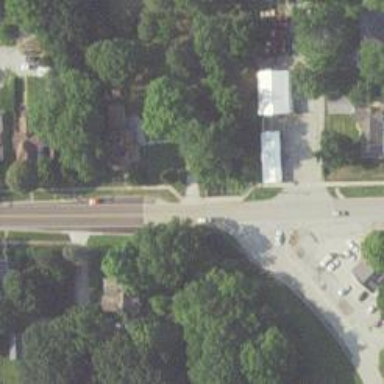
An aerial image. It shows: Secondary road with asphalt surface. There is sidewalk on the left side.